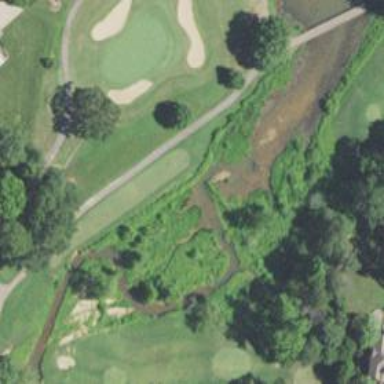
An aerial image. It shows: Water hazard in golf course. The hazard is natural water feature.